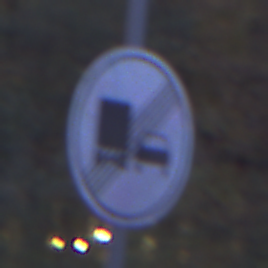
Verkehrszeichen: EndeUeberholverbotKraftfahrzeuge
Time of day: Night
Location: Outdoor (Suburban)
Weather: PartlyCloudy
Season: NotSpecified
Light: Artificial